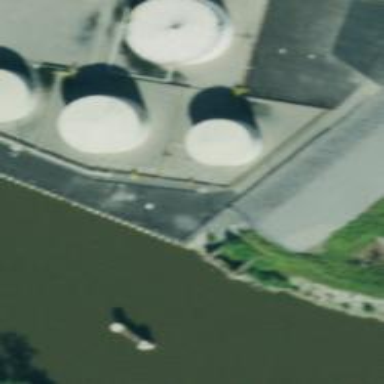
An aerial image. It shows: Storage tank with man-made structure.